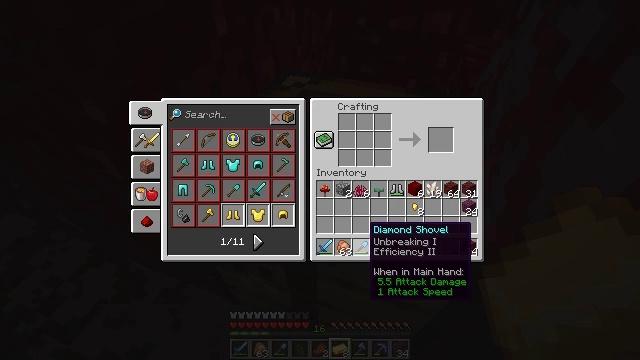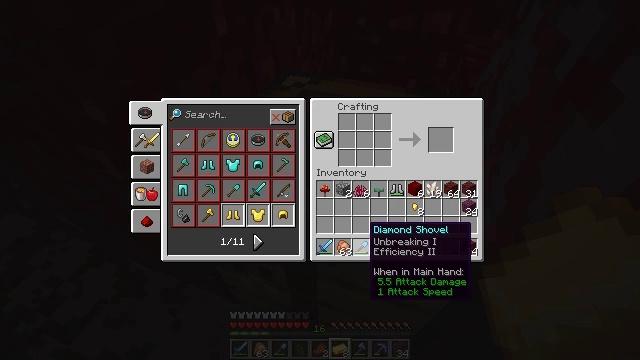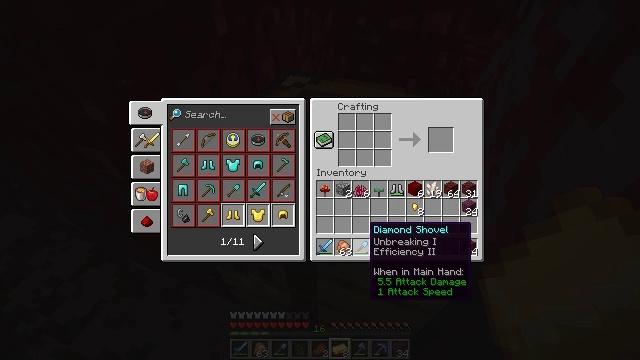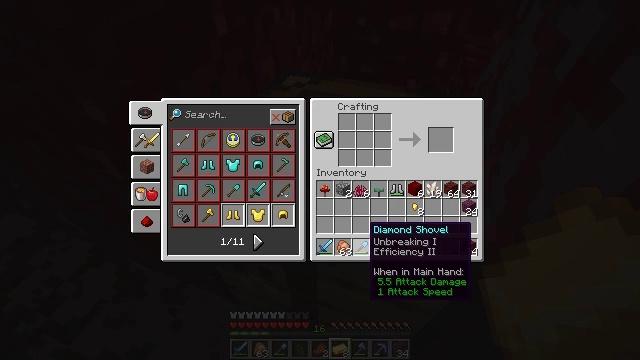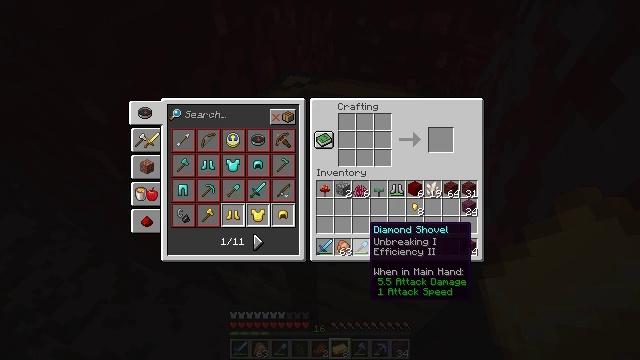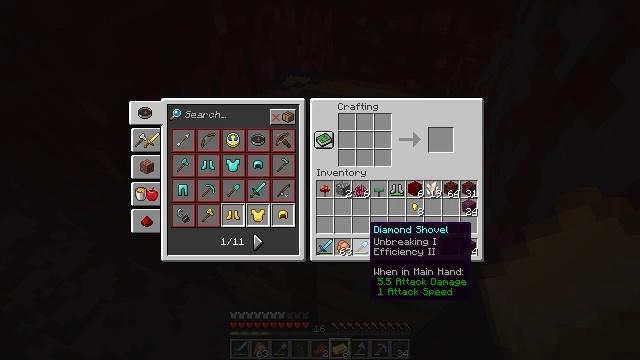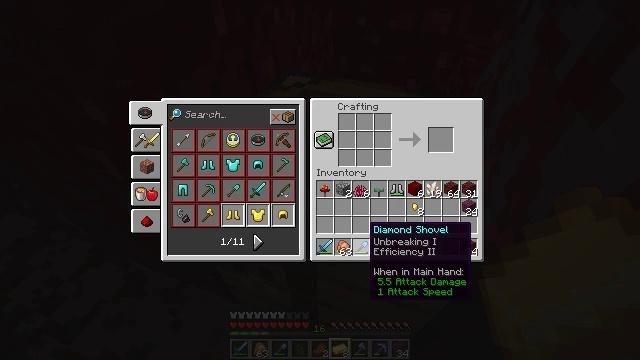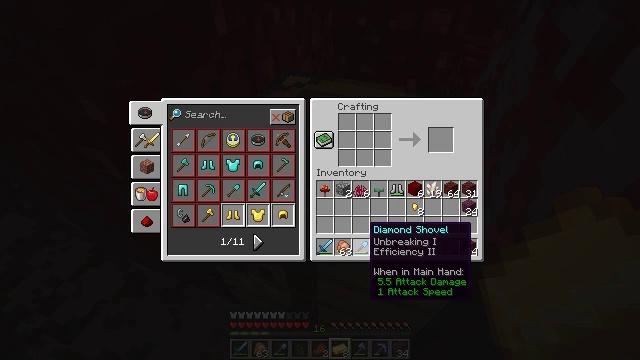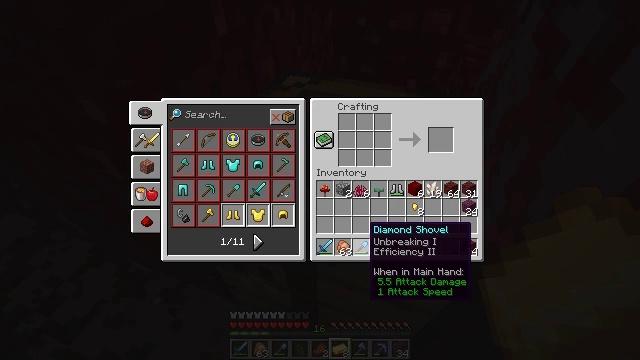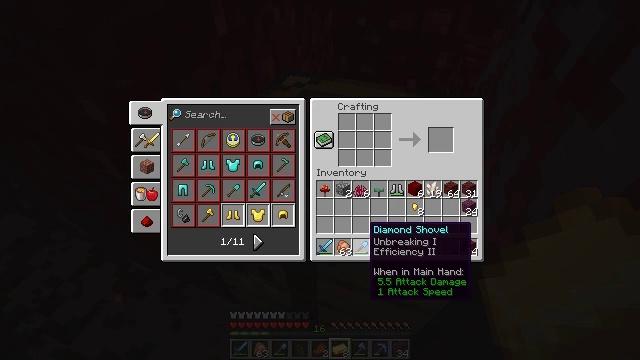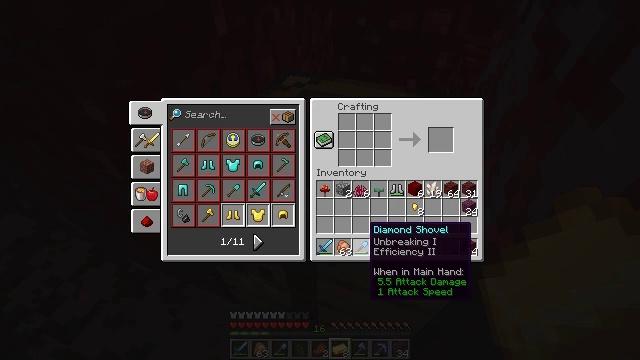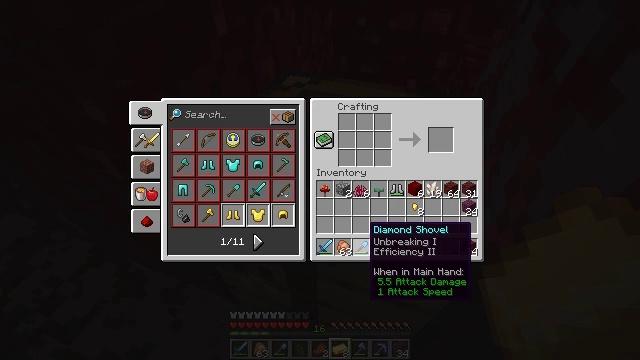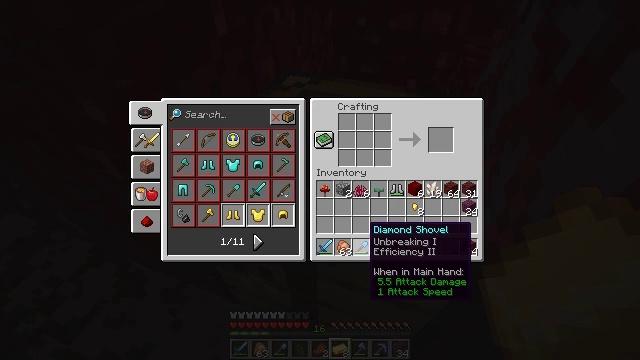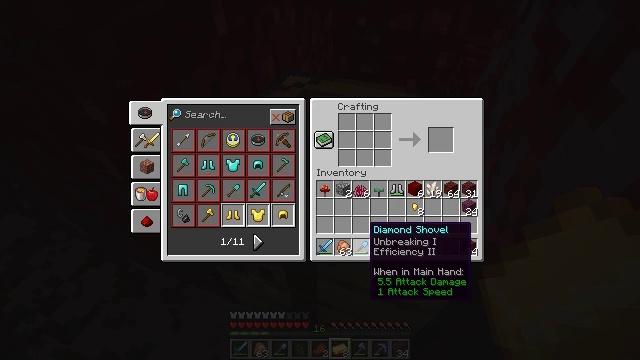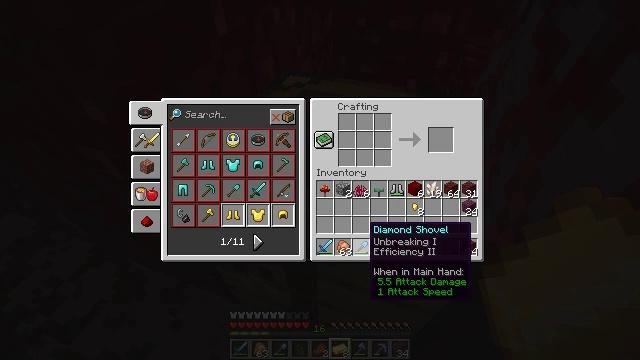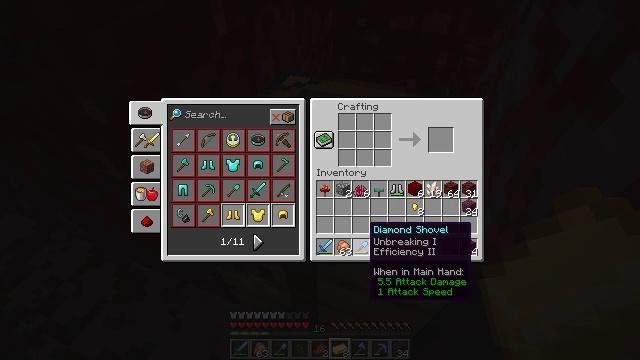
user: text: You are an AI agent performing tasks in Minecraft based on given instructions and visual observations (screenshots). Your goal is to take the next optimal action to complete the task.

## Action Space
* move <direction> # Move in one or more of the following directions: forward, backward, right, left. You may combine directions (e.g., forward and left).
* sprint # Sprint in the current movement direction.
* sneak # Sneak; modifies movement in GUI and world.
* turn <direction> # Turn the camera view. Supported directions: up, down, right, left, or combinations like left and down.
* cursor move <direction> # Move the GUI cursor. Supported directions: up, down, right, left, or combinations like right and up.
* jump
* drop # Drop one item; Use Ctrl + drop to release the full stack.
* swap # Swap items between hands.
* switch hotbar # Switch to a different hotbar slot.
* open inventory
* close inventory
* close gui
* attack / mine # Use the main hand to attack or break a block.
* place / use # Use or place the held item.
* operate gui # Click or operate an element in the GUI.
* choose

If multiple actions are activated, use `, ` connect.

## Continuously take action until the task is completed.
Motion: motion action
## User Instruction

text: Collect the nether wart block for decoration.
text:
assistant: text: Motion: no_op
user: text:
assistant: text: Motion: no_op
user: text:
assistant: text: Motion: no_op
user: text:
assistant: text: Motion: no_op
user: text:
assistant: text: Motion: no_op
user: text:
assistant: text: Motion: no_op
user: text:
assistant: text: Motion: no_op
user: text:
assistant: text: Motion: no_op
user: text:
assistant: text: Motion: no_op
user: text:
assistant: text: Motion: no_op
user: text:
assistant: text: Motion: no_op
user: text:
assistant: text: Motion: no_op
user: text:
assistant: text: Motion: no_op
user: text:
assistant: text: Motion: no_op
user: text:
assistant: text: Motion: no_op
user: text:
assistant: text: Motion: no_op
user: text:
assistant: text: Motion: no_op
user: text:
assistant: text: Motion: no_op
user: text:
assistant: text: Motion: no_op
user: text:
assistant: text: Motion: no_op
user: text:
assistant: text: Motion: no_op
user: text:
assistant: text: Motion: no_op
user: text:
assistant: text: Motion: no_op
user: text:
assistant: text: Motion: no_op
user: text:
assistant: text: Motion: no_op
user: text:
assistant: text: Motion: no_op
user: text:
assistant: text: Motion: no_op
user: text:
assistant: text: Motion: no_op
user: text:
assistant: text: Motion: no_op
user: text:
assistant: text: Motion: no_op